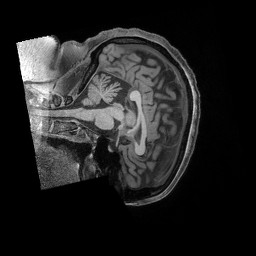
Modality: T1w
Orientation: sagittal
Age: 43
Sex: female
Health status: ill
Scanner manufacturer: siemens
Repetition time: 2.4 s
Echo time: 0.00231 s